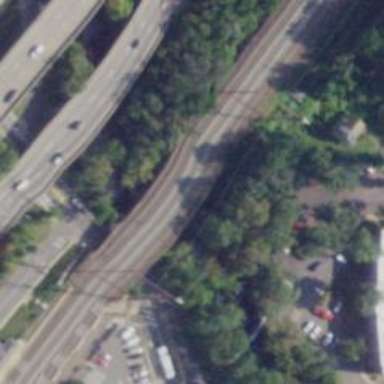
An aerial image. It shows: Bridge over electrified railway with contact lines.